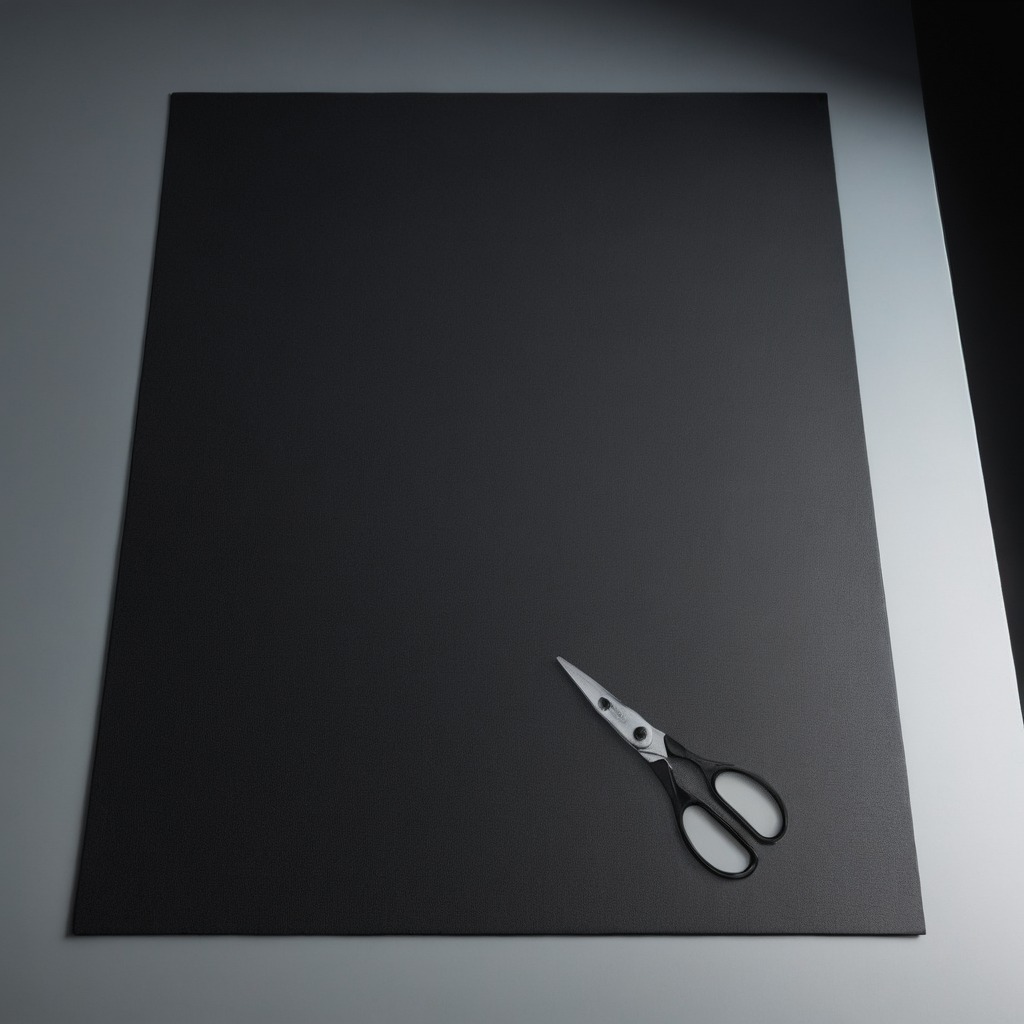
A scissor is lying on the tabletop.